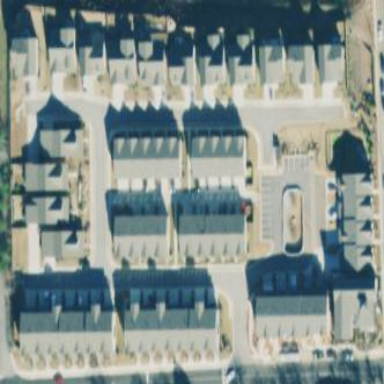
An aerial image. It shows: Residential area within neighborhood.